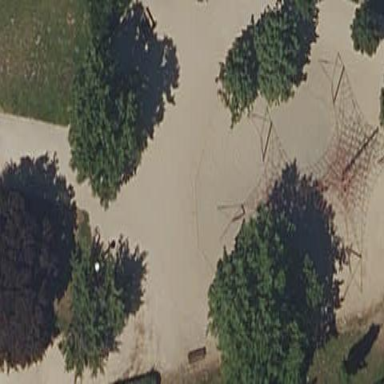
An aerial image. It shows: Playground area for leisure activities on the land.